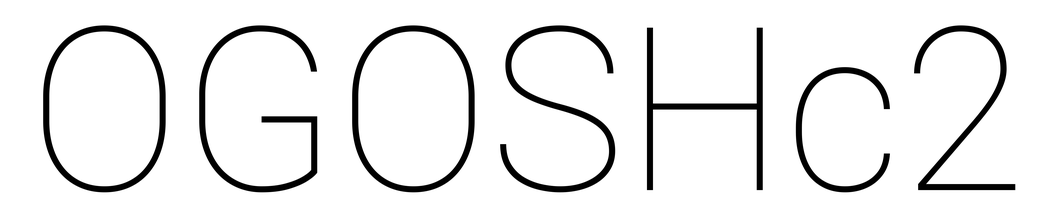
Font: Roboto_Thin